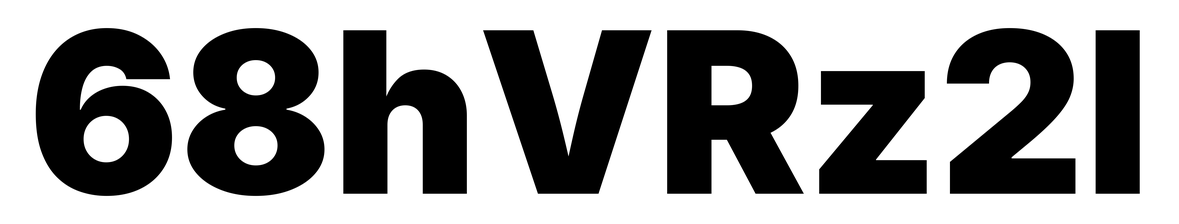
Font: Inter_Black